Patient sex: F
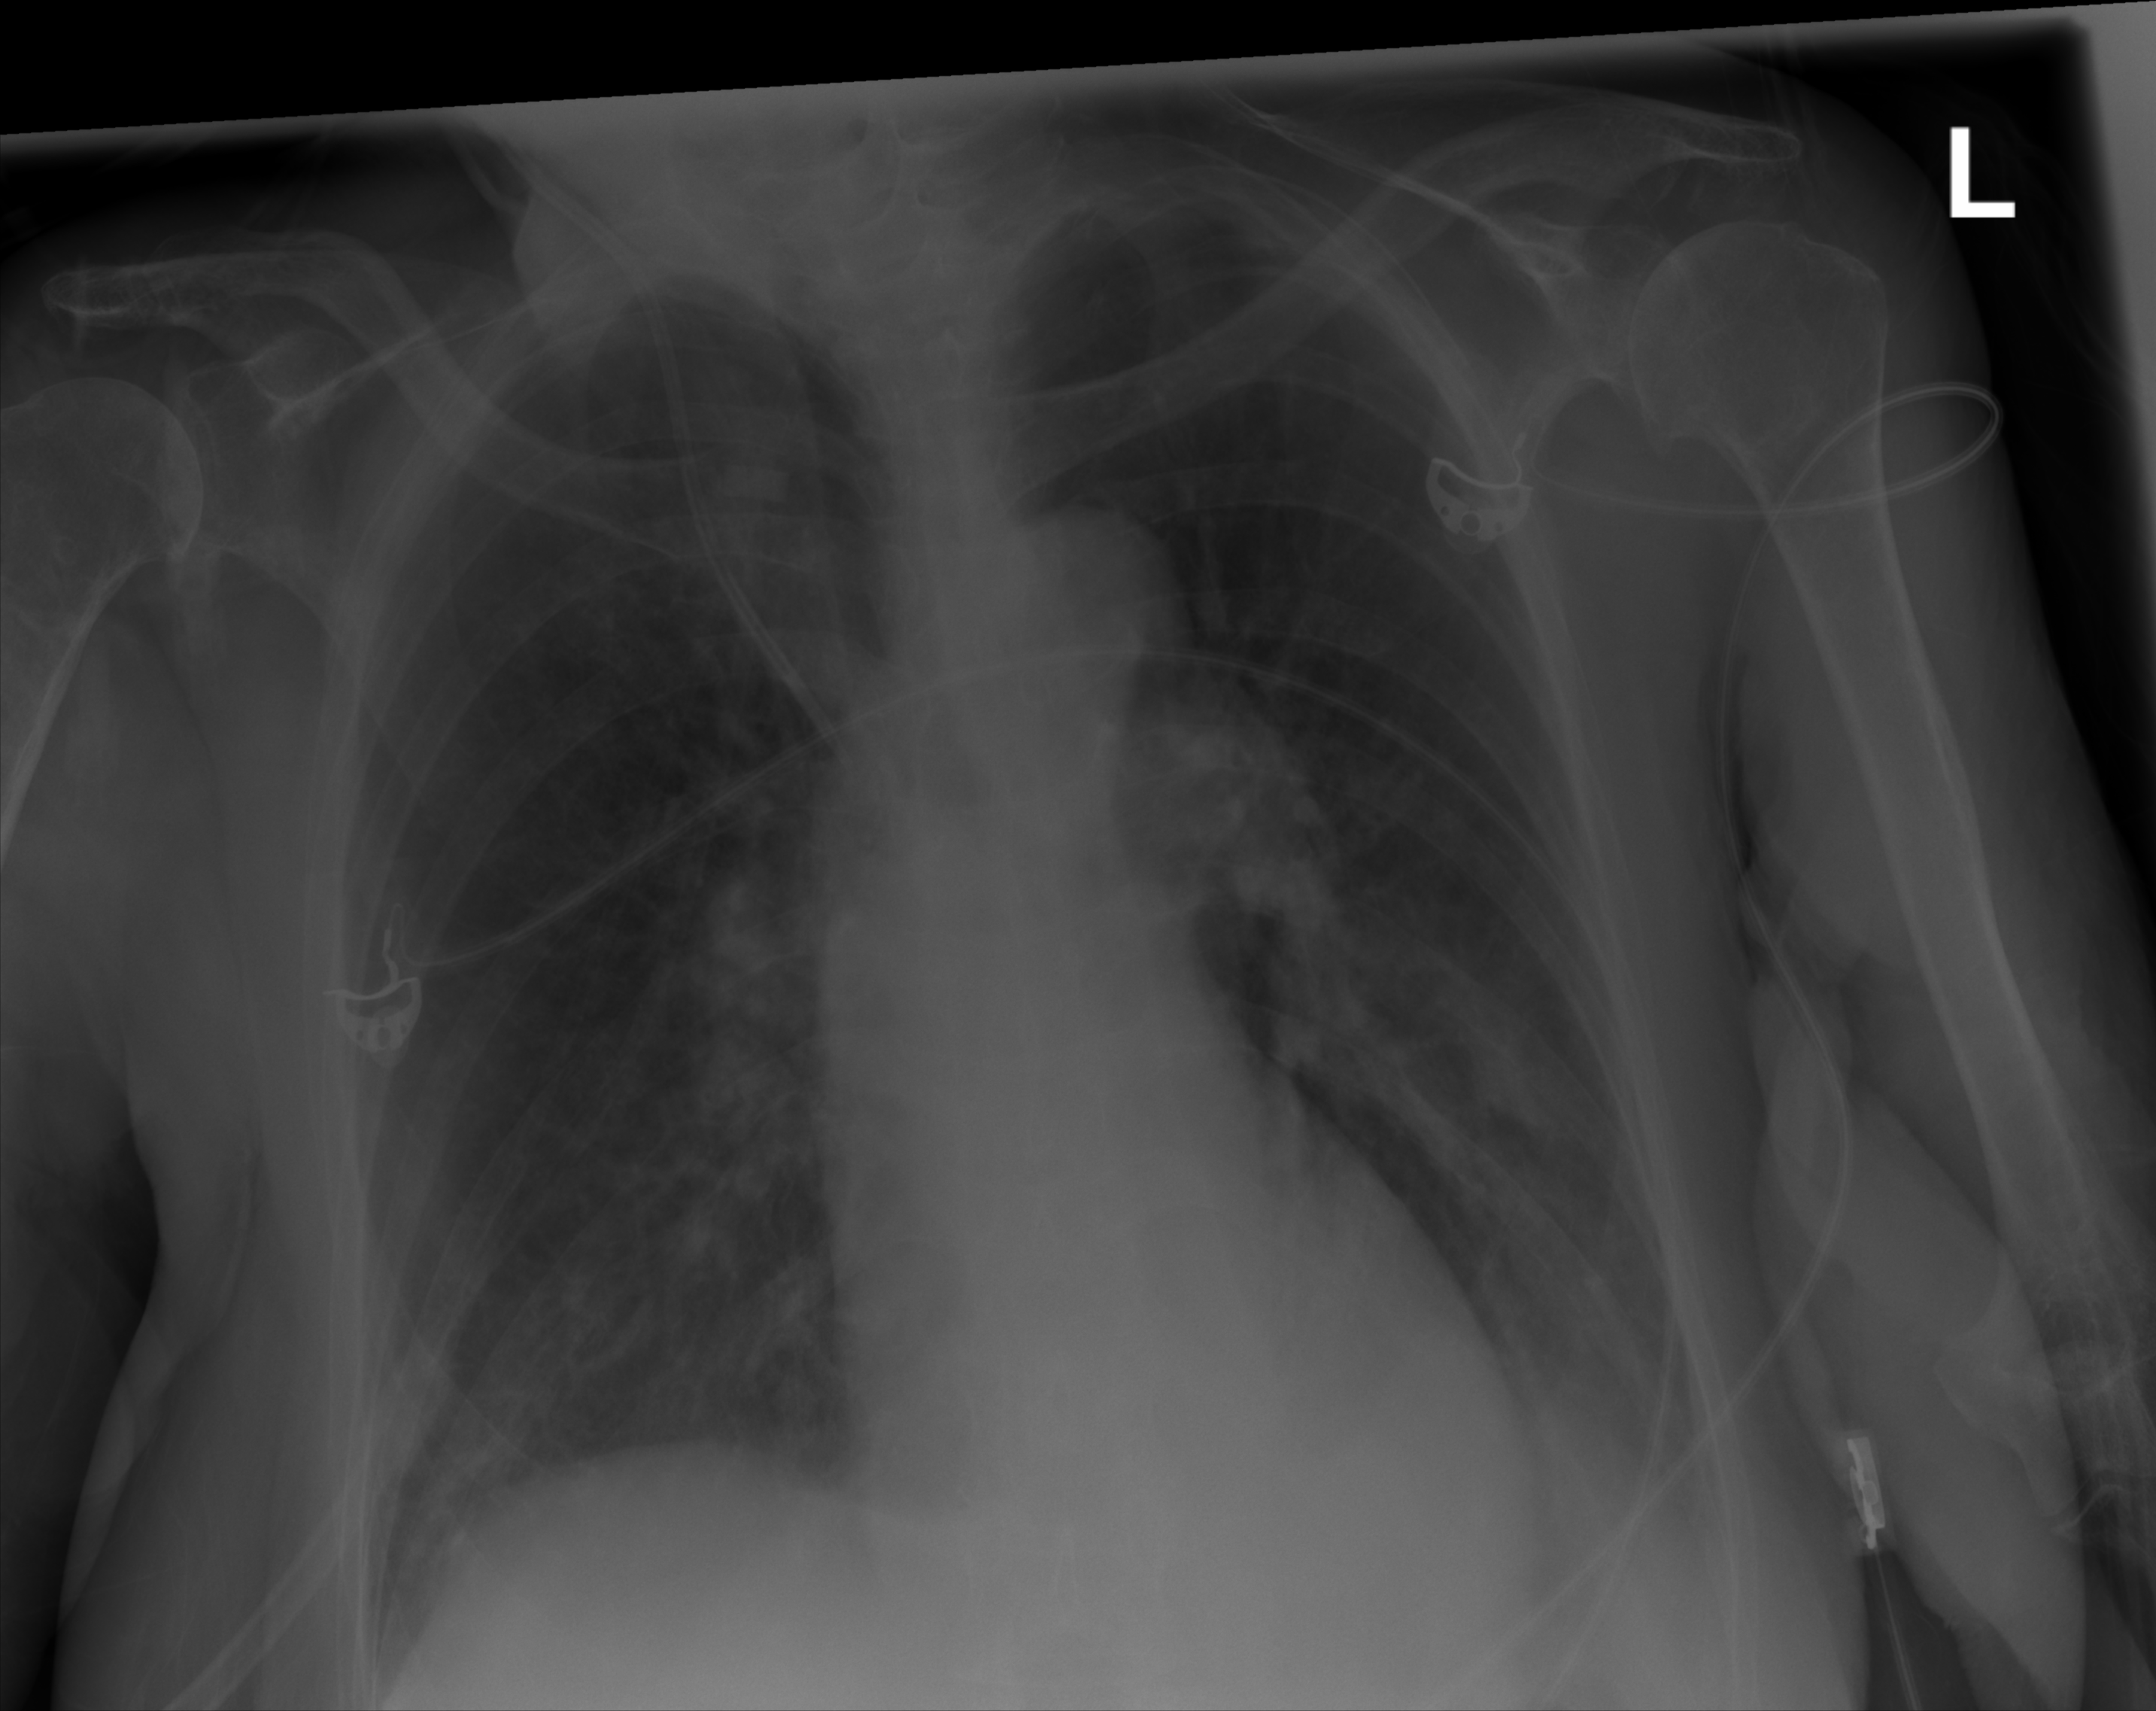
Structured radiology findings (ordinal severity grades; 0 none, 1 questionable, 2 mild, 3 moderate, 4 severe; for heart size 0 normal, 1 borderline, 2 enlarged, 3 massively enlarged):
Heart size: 0
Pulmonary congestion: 0
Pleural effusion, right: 0
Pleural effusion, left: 2
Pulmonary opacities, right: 0
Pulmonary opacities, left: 0
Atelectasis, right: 0
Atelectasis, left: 2